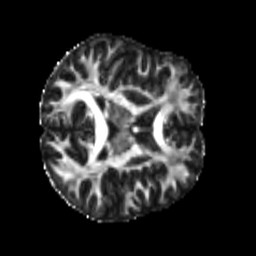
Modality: FA
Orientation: axial
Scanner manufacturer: siemens
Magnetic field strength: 3 T
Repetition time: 4 s
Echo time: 0.0594 s